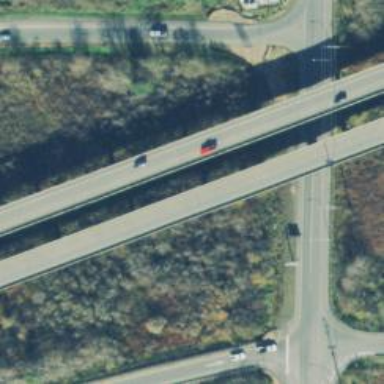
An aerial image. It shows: Bridge crossing over expressway trunk road.